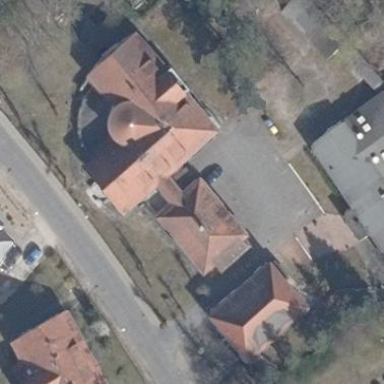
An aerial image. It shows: Building with equal hipped roof shape.